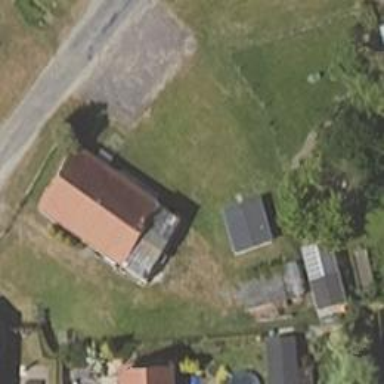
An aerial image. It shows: Simple house.